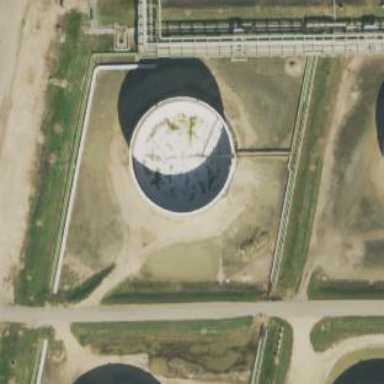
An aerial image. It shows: Storage tank that is man-made.